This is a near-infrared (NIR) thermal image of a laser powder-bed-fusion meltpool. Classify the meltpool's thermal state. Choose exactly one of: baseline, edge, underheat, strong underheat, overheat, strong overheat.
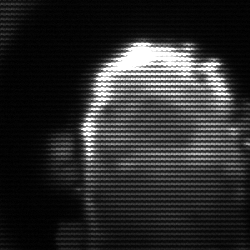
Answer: baseline